Question: Hi guys I have this data from my table

details_ID | Author | DetailTitle | DetailDescription | DateCreated | DateUpdated
---
12 |admin | Test | Just a test | 12/5/2012 | 12/5/2012
13 |admin | Test2 | Dog vs cat | 12/5/2012 | 12/5/2012
14 |admin | Test3 | blah blah | 12/5/2012 | 12/5/2012
I'm calling them in my view as a list
'''
public ViewResult Index()
{
return View(db.ProjectDetails.ToList());
}
'''
and my view
'''
@model IEnumerable<ProjectXYZ.Models.ProjectDetail>'
@{
ViewBag.Title = "Index";
}
<h2>Index</h2>
<p>
@Html.ActionLink("Create New", "Create")
</p>
<table>
<tr>
<th>Author</th>
<th>DetailTitle</th>
<th>DetailDescription</th>
<th>DateCreated</th>
<th>DateUpdated</th>
<th></th>
</tr>
@foreach (var item in Model) {
<tr>
<td>@Html.DisplayFor(modelItem => item.Author)</td>
<td>@Html.DisplayFor(modelItem => item.DetailTitle)</td>
<td>@Html.Raw(item.DetailDescription)</td>
<td>@Html.DisplayFor(modelItem => item.DateCreated)</td>
<td>@Html.DisplayFor(modelItem => item.DateUpdated)</td>
<td>
@Html.ActionLink("Edit", "Edit", new { id=item.details_ID }) |
@Html.ActionLink("Delete", "Delete", new { id=item.details_ID })
</td>
</tr>
}
</table>
'''
: I just want to view a single item in my view with details_ID = 12
I know I have to do some querying here on my controller but don't know how..
I appreciate any help.. :)
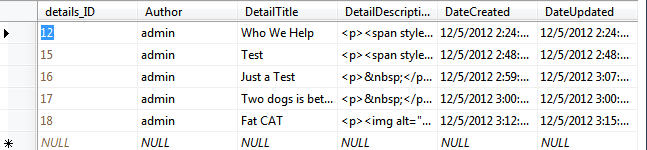
Answer: For an instant result you can try this:
'''
return View(db.ProjectDetails.Where(p => p.details_ID == 12).ToList());
'''
but you should filter it as you fetch data from the database.